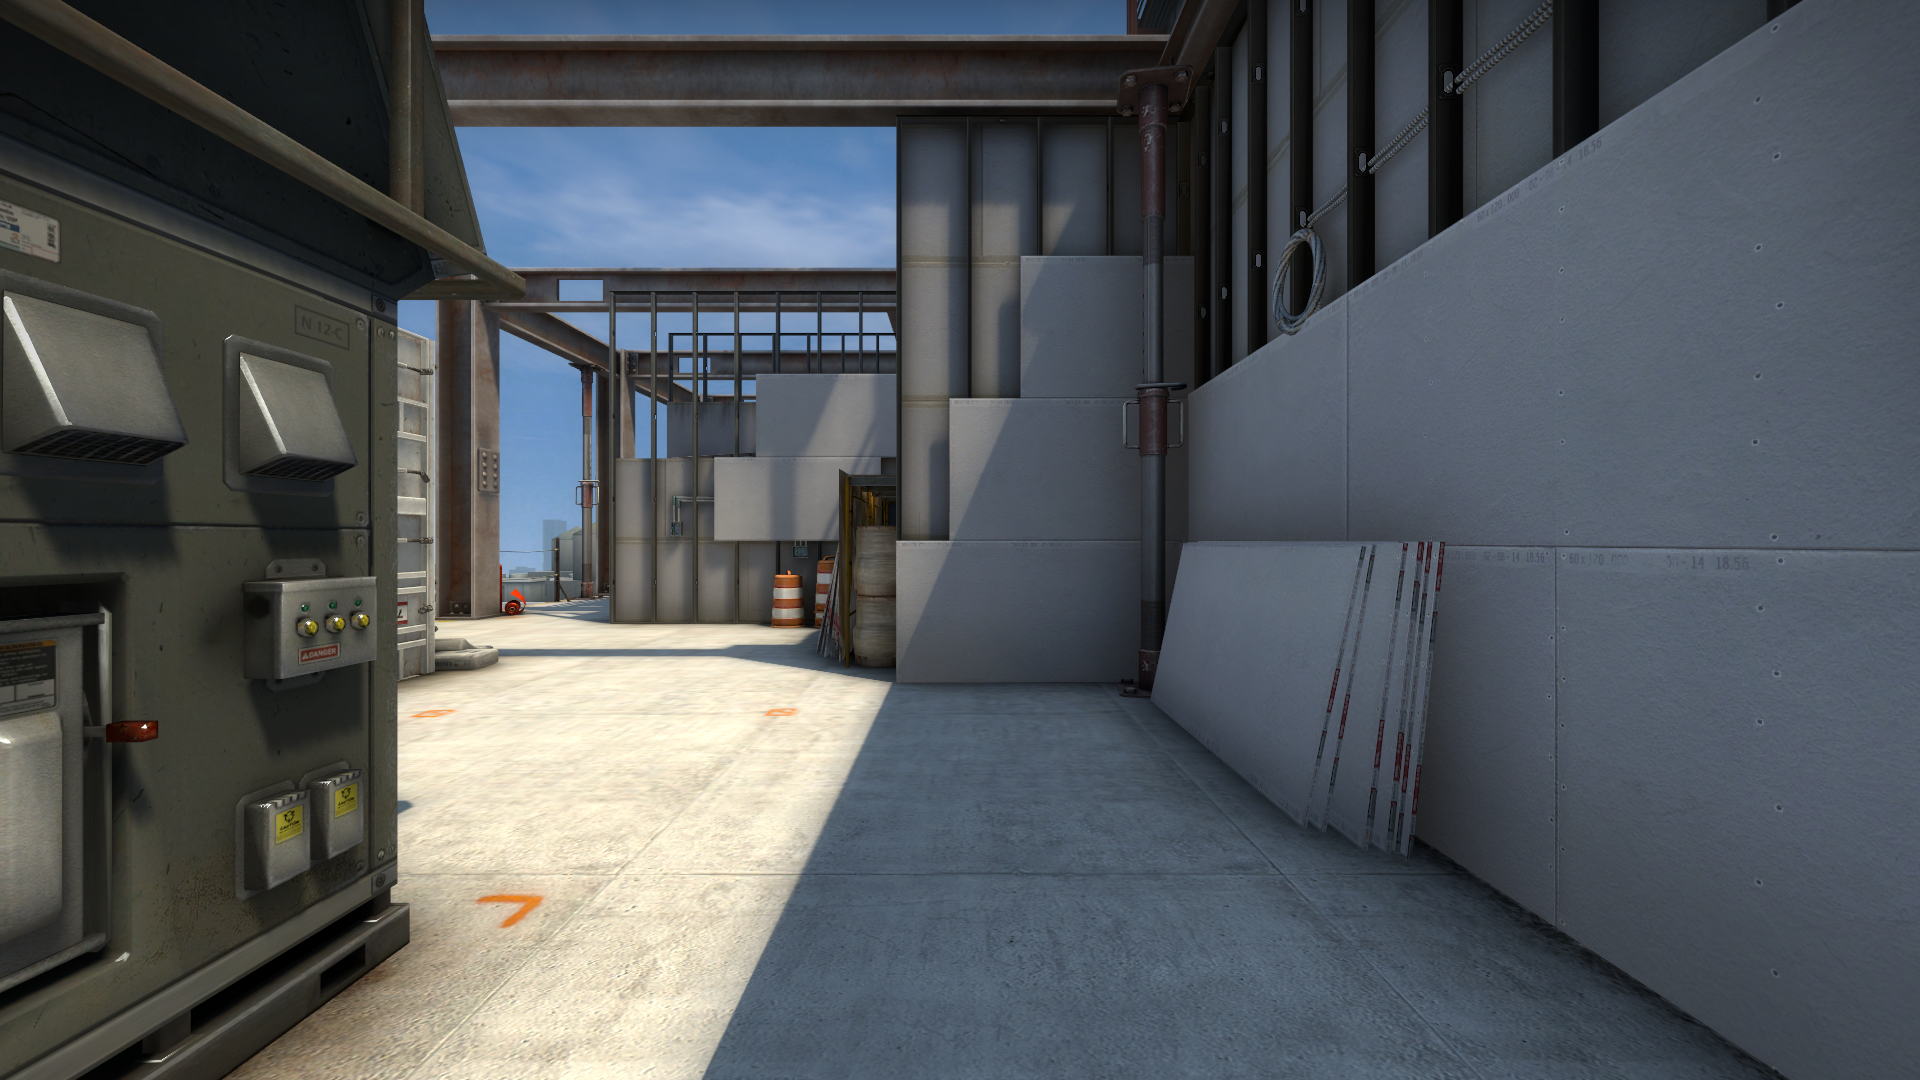
Map: de_vertigo